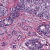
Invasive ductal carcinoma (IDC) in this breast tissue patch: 0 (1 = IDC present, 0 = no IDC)